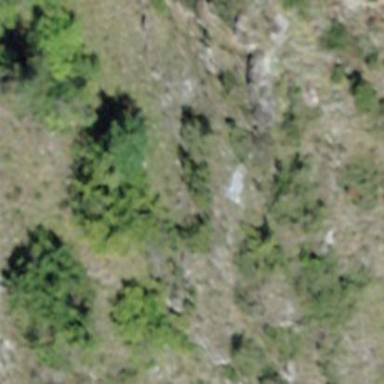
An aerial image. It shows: Forest area.